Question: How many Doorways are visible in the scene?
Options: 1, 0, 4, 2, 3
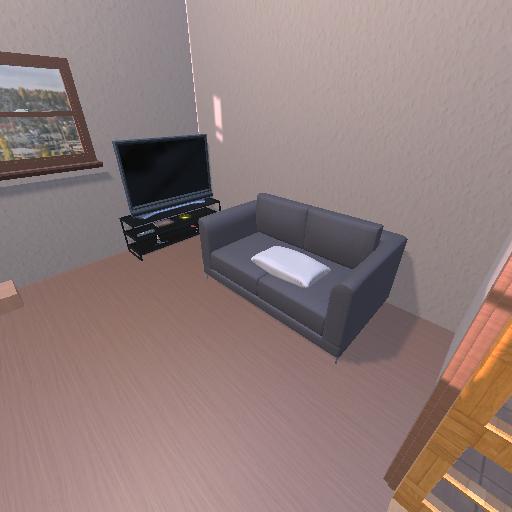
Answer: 1